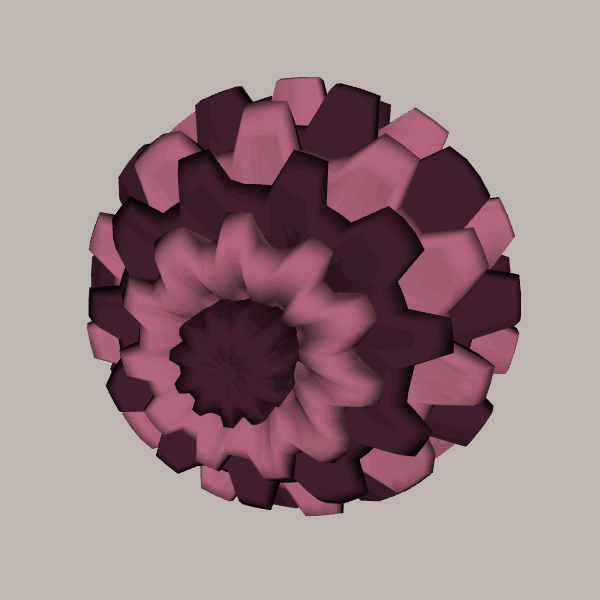
Background: light